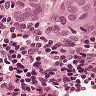
Metastatic tissue present: yes